Aerial crown-view tile of a tropical tree (Barro Colorado Island, Panama), acquired 20241112:
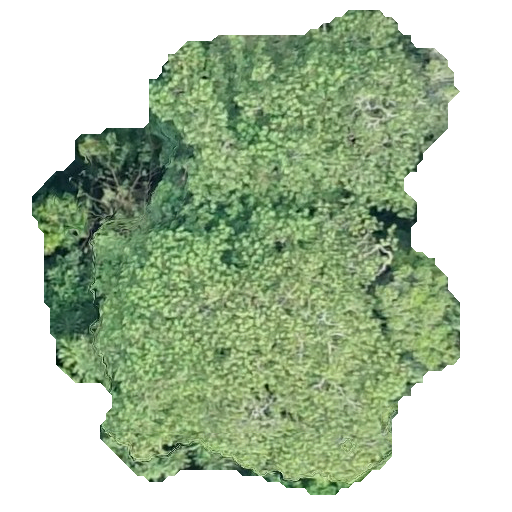
Species: Hura crepitans
GBIF accepted scientific name: Hura crepitans
Crown area: 233.412 m²